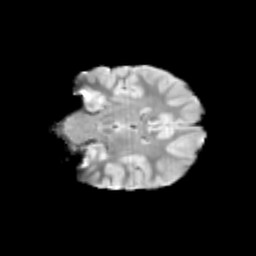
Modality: T2w
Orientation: coronal
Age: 11
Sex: male
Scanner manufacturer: siemens
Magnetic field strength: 3 T
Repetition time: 3.8 s
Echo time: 0.07 s